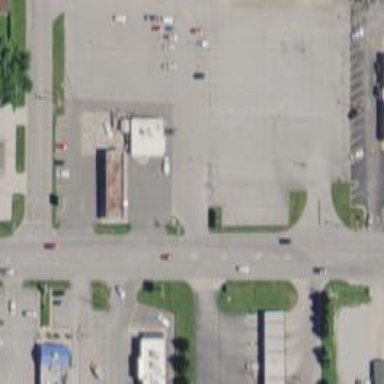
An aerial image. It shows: Convenience shop.